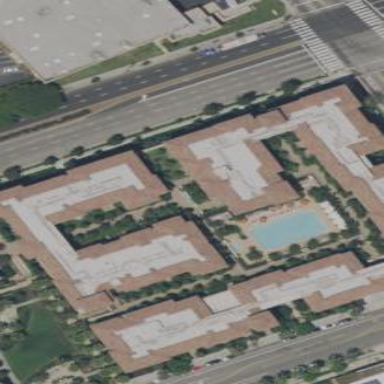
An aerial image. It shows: Building.